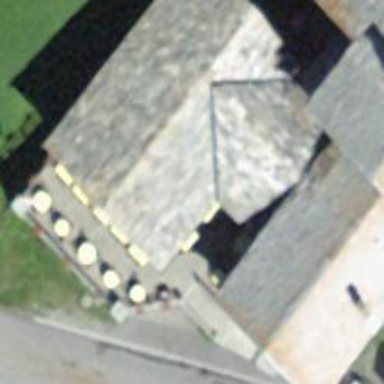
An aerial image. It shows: Guest house with restaurant.